Question: My application is receiving commands via TCP, if I attempt to compare the command the comparison always fails.
The message is converted to a byte() and back but should compare ok in the below example? Or am I missing something?
'''
Imports MyApp.Client
Public Class Form1
Public Delegate Sub MessageReceivedHandler(ByVal message As String)
Private Sub Message_Received(ByVal message As String)
'update the display using invoke
Invoke(New MessageReceivedHandler(AddressOf PrintToScreen), New Object() {message})
End Sub
Private Sub PrintToScreen(ByVal msg As String)
Select Case msg
Case "#all"
'Do Something
Case Else
'Do Something Else
End Select
End Sub
End Class
'Client class
Public Class Client
Private _tcpClient As TcpClient
Public Event MessageReceived As MessageReceivedHandler
Public Sub Connect(ByVal address As IPAddress, ByVal port As Integer)
_tcpClient = New TcpClient()
Dim serverEndPoint As New IPEndPoint(address, port)
_tcpClient.Connect(serverEndPoint)
ThreadPool.QueueUserWorkItem(New WaitCallback(AddressOf Read))
End Sub
Public Sub Send(ByVal buffer As Byte())
_tcpClient.GetStream().Write(buffer, 0, buffer.Length)
_tcpClient.GetStream().Flush()
End Sub
Private Sub Read()
Dim encoder As New ASCIIEncoding()
Dim buffer As Byte() = New Byte(4095) {}
Dim bytesRead As Integer
While True
Try
bytesRead = _tcpClient.GetStream().Read(buffer, 0, 4096)
RaiseEvent MessageReceived(encoder.GetString(buffer, 0, bytesRead).ToString)
Catch ex As IO.IOException
Application.Exit()
End Try
End While
End Sub
Public Sub Dispose()
_tcpClient.Close()
End Sub
End Class
'''
The variable is a string containing the same text as the case, yet it fails the comparison:

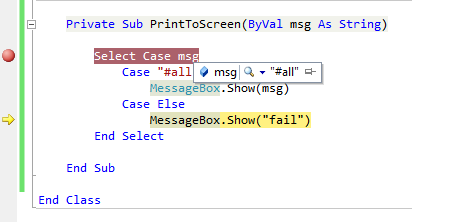
Answer: Found the problem, the sending application was adding a vbNullChar to the end of the string before converting to a byte() and sending over. (Could not see a method to remove it from the string converted on the receiving end)